Question: I have map. On the top of map layer have a polygon A and circle B. They are intersected each others. Any algorithm can calculate the area of intersection C ?
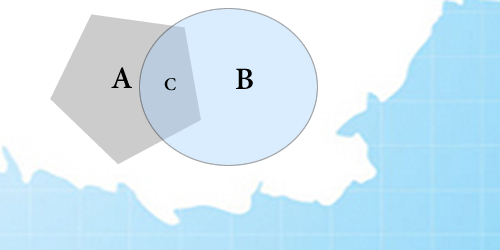
Answer: Assuming that you're willing to take an approximation of the circle (a polygon with a large number of sides...) then there are a bunch of algorithms to compute the result of polygon clipping (see <URL>.
A simple implementation pretty boils down to:
1. Determining what set of polygon A's points lie within polygon B, and vice versa
2. Determining the points of intersection for line segments that cross that inside-outside boundary, and
3. Constructing a new polygon from the set of points collected. To calculate the area of that new polygon, you can just decompose it into a collection of triangles and sum their areas.
If you don't feel like going through all of that work, try <URL>. It will probably make your life easier.
If you're not willing to make do with an arbitrarily good approximation of your circle, I figure you have to start finding intersections between polygon line segments and the boundary of your circle, then piecewise integrating each section.